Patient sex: M
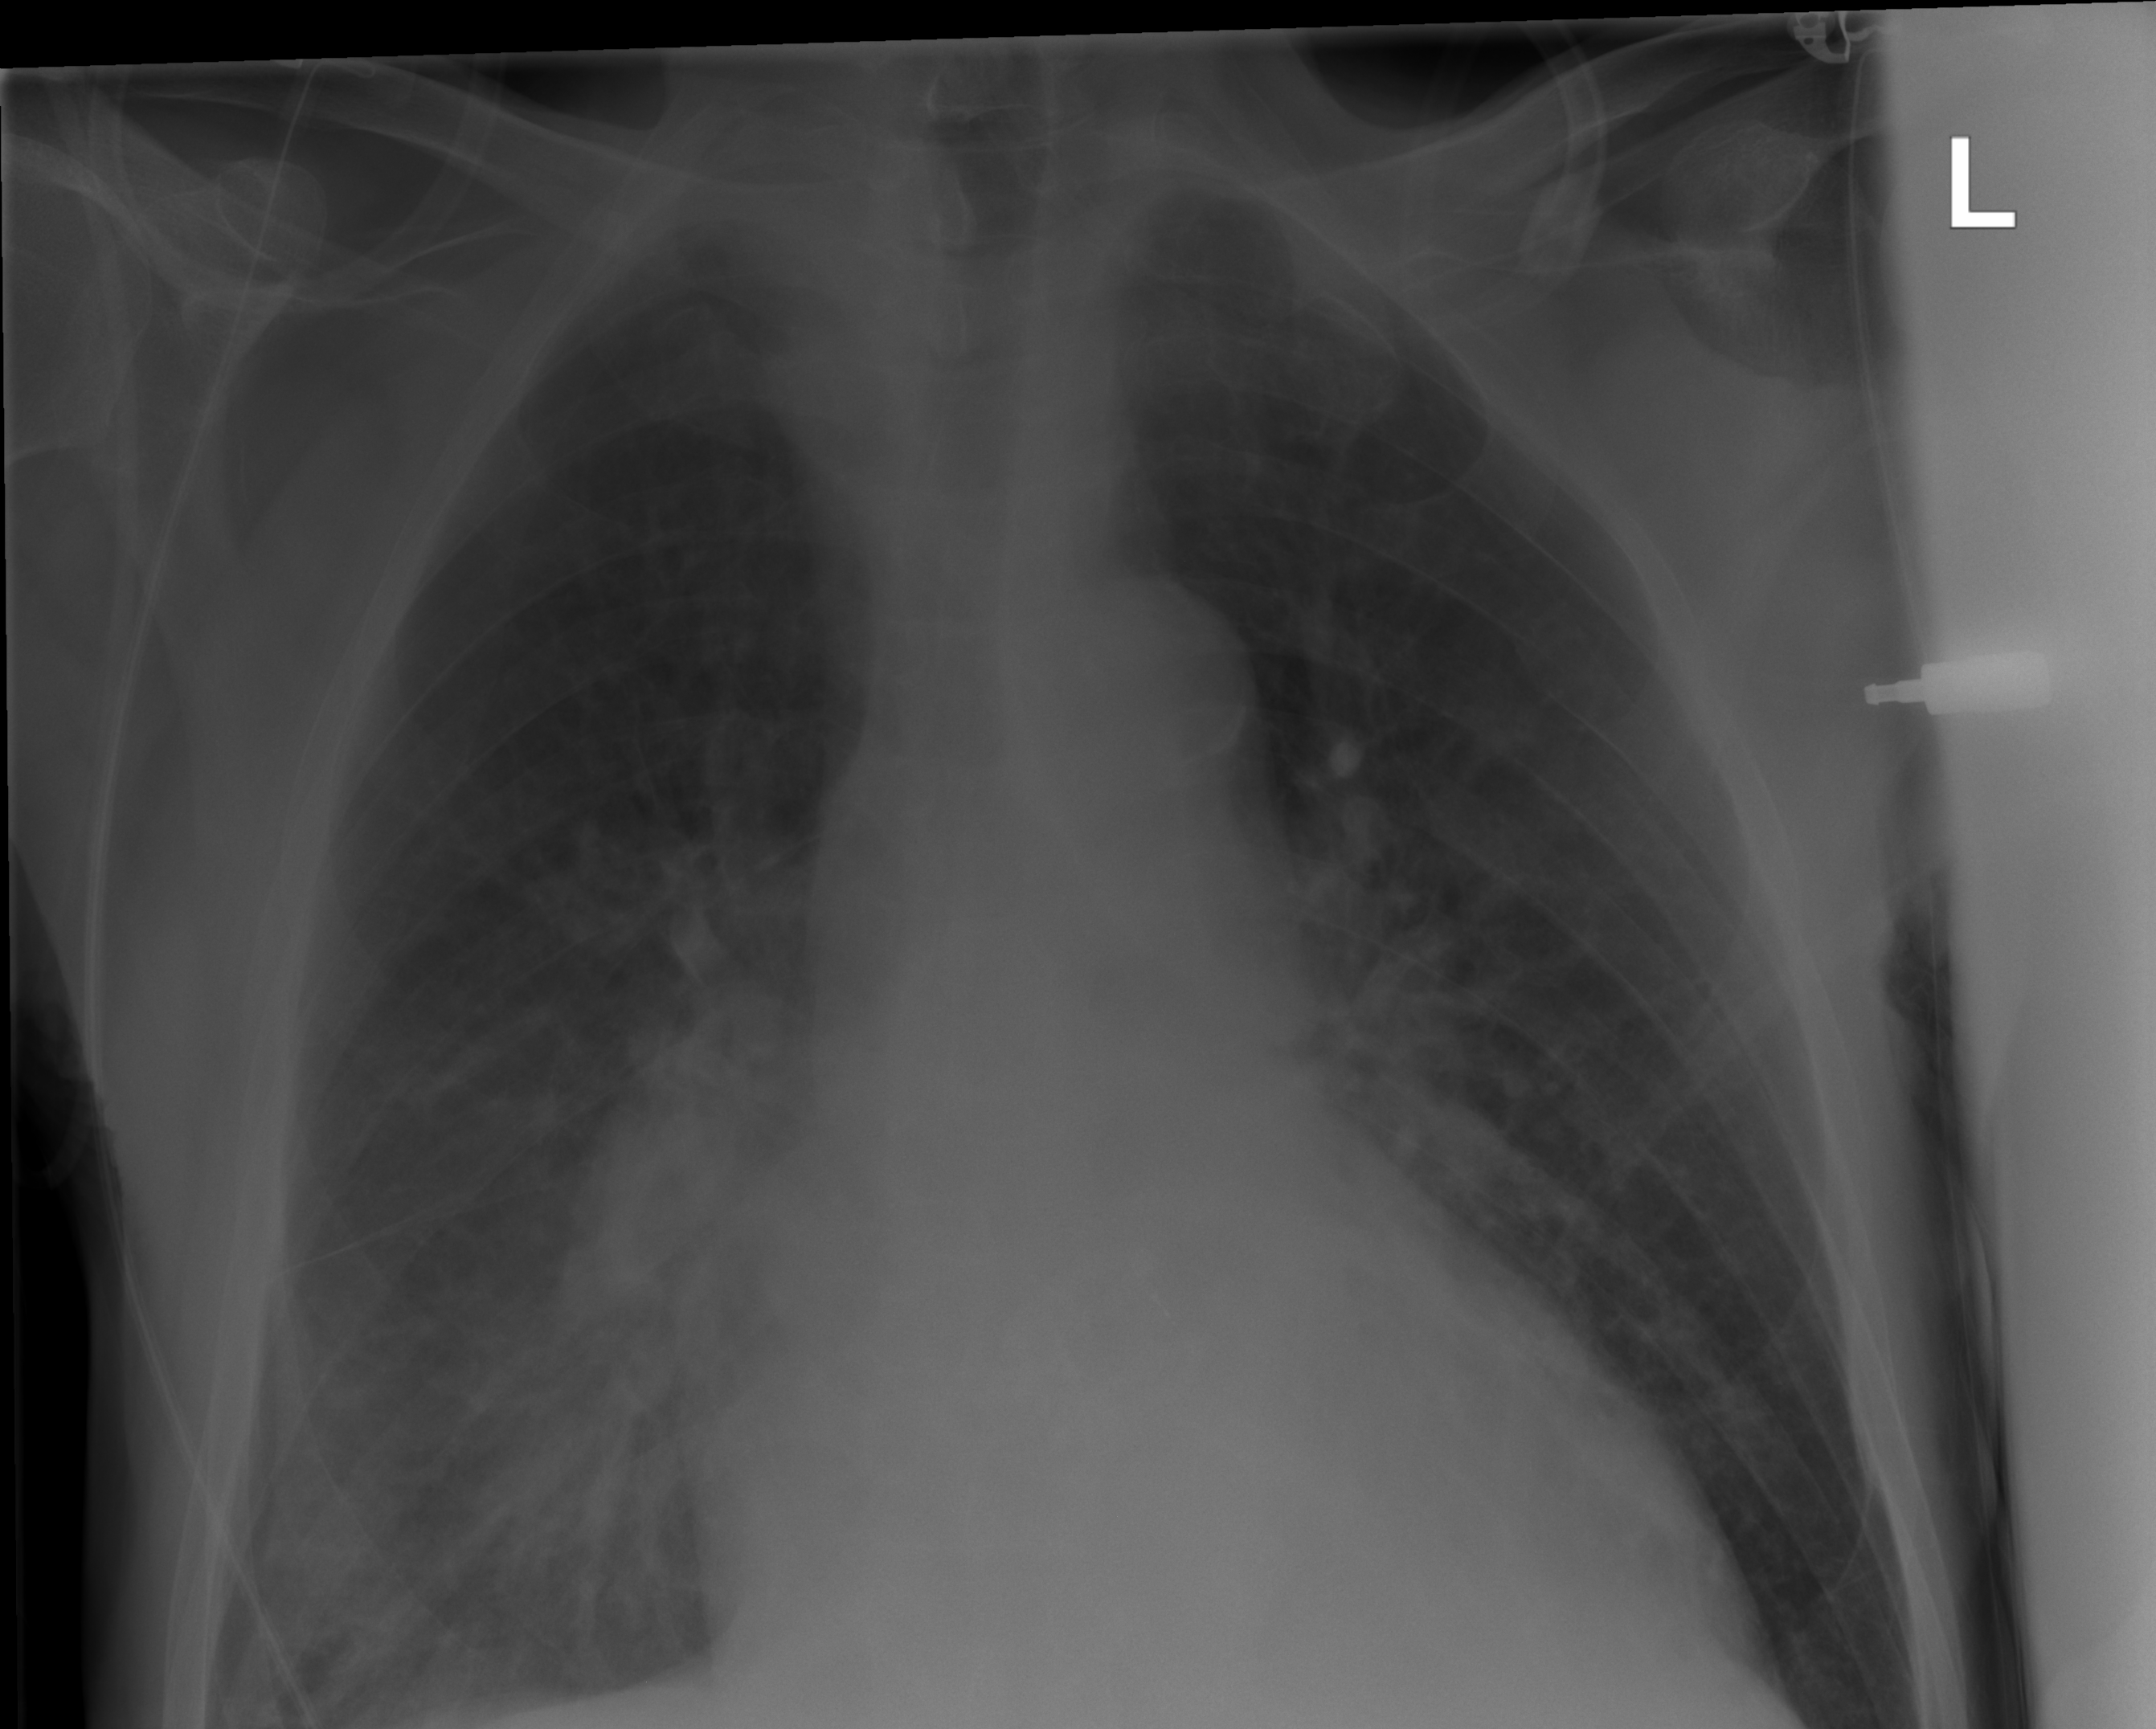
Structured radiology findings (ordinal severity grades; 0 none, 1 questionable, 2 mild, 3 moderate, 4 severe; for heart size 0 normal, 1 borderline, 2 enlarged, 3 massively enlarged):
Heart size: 2
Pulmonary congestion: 2
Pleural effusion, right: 0
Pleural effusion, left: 0
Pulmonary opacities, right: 2
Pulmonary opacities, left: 0
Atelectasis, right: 2
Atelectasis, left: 0